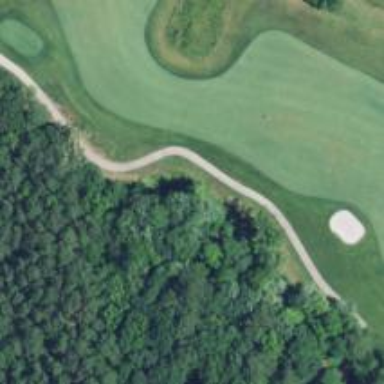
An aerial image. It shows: Asphalt path on golf course.